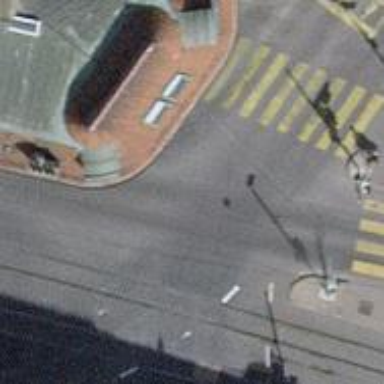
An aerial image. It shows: Road with traffic signals.